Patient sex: M
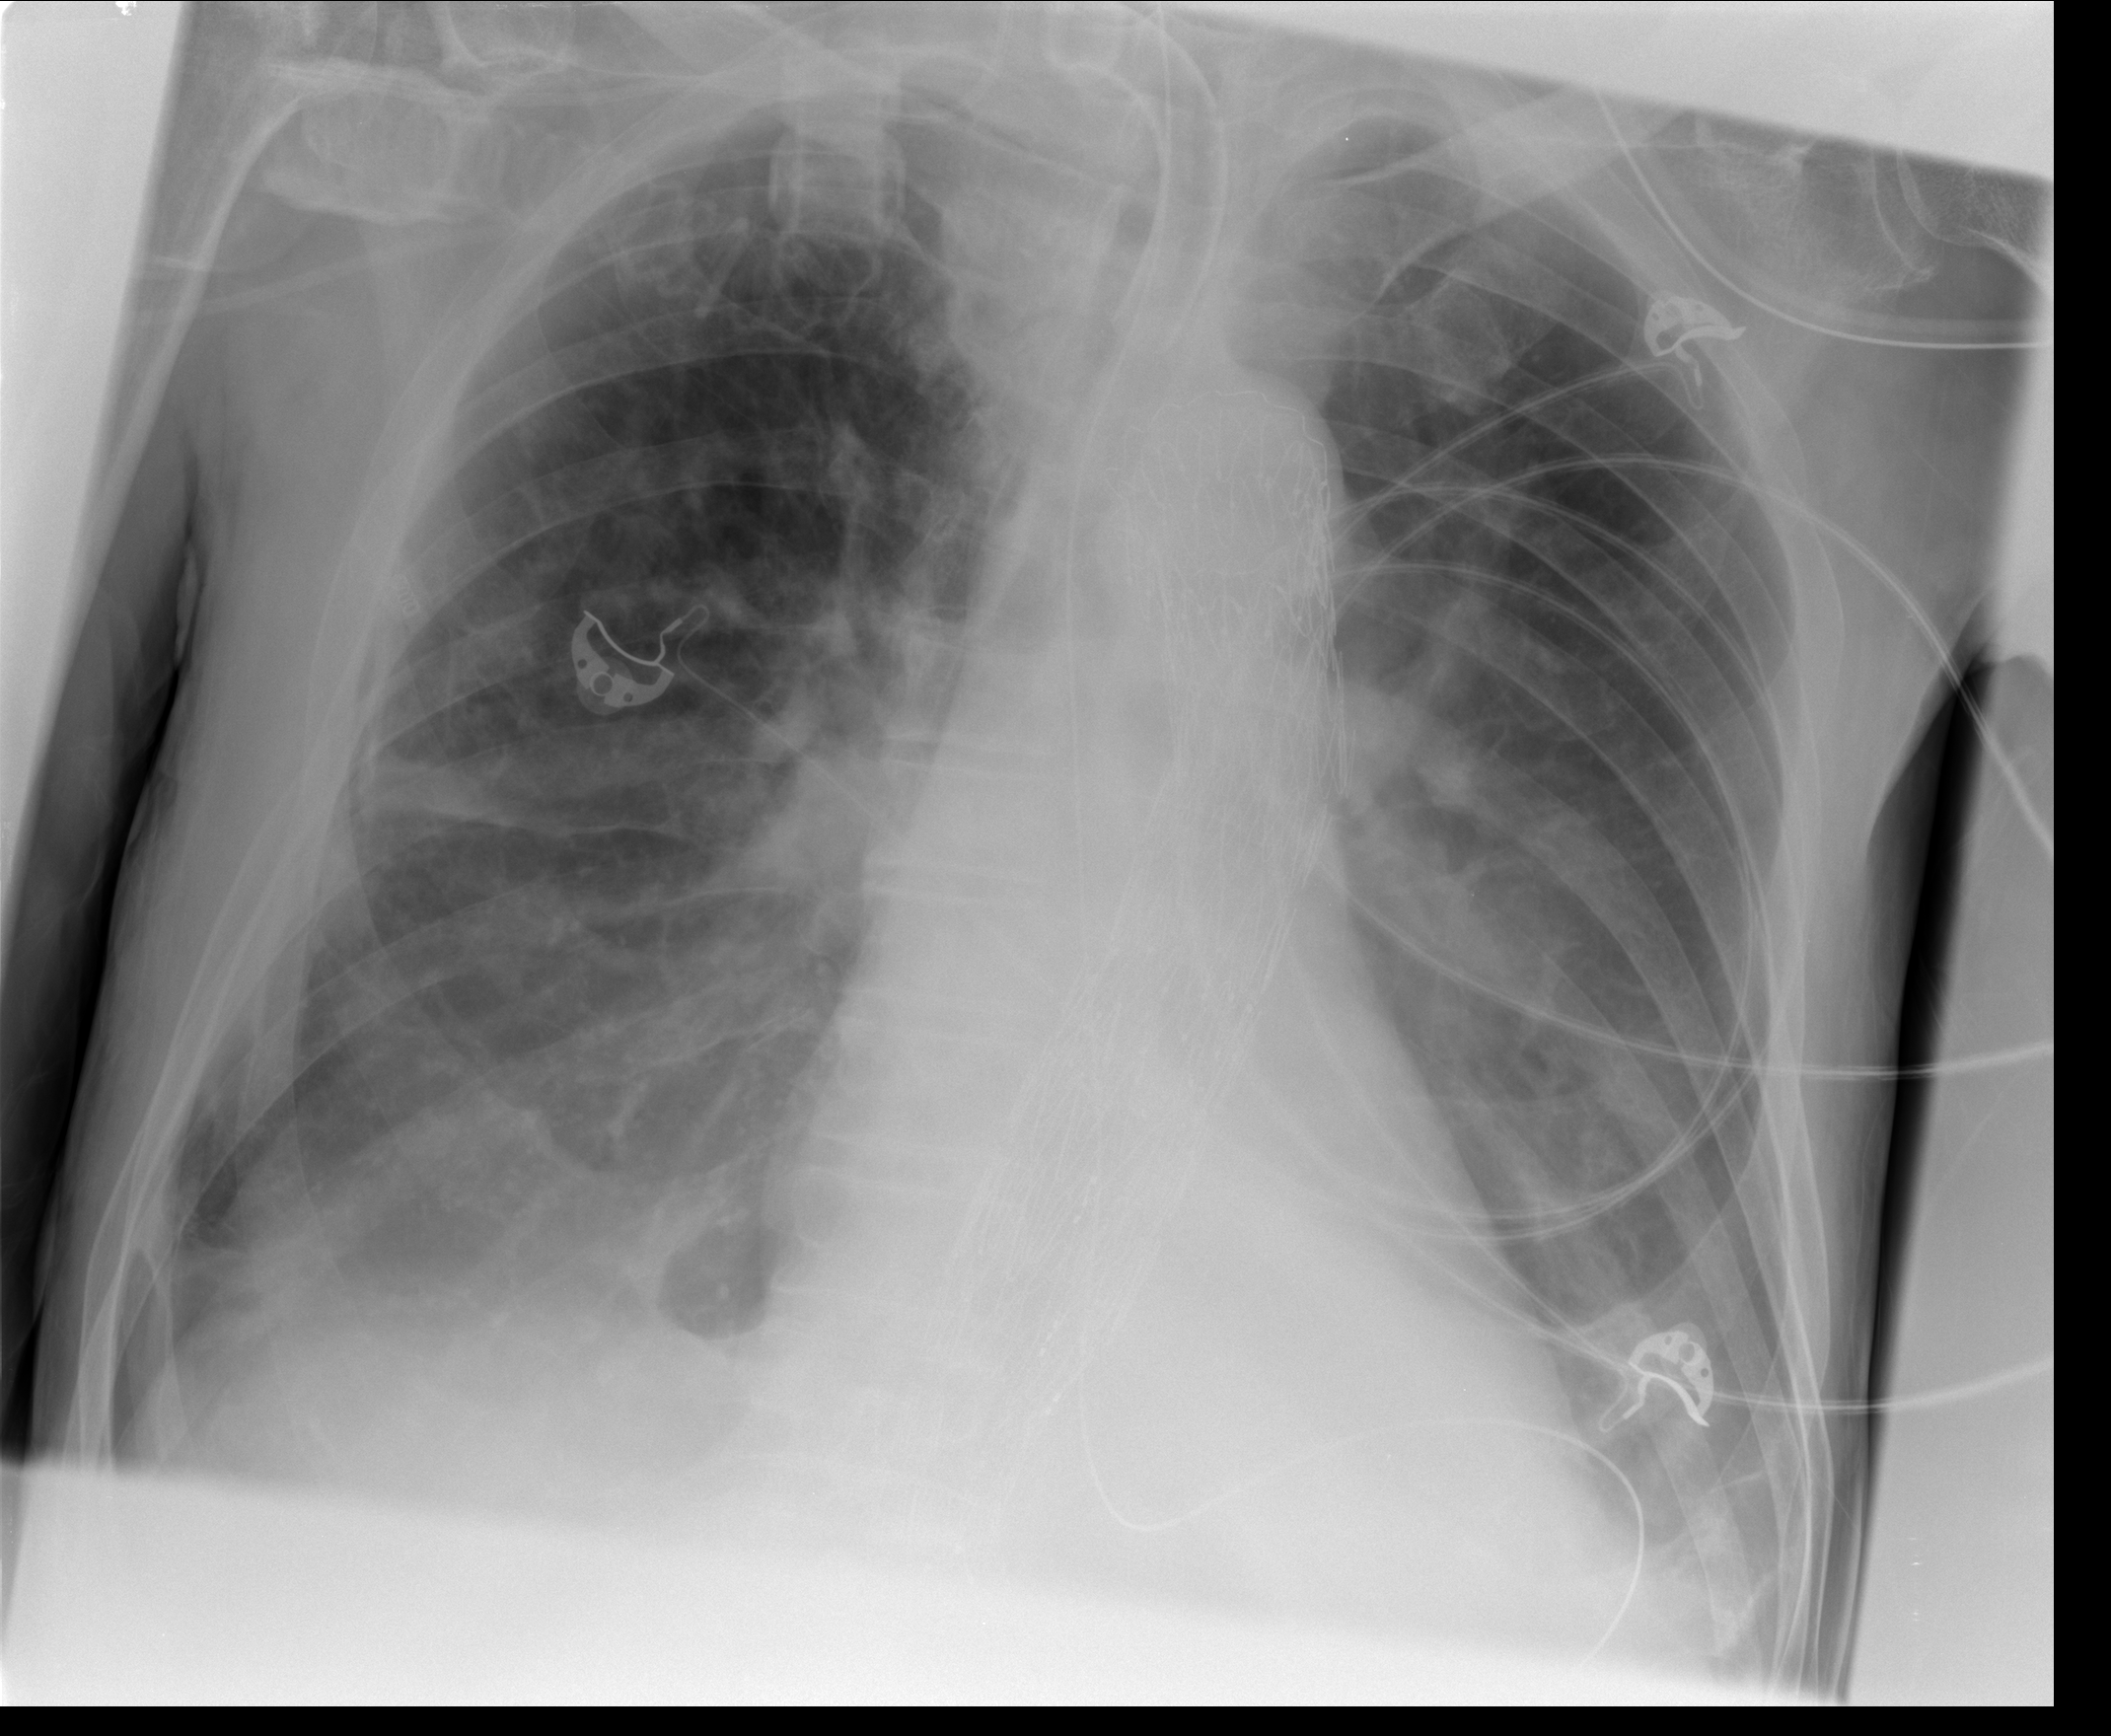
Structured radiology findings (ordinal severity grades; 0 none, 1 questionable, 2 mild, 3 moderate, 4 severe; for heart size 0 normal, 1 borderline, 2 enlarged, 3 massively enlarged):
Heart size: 1
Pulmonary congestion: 0
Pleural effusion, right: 0
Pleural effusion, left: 2
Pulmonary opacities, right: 0
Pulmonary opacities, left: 3
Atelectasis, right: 0
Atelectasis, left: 3